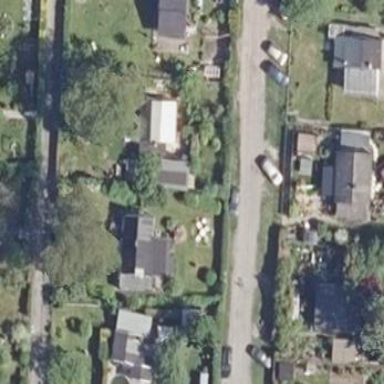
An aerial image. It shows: Plot in the allotments.